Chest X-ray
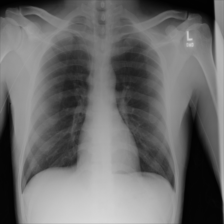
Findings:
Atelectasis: negative
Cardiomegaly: negative
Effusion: negative
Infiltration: negative
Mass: negative
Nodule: negative
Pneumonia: negative
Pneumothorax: negative
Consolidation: negative
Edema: negative
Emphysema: negative
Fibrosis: negative
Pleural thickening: negative
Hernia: negative